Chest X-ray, PA view. Patient: 44 years old, sex F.
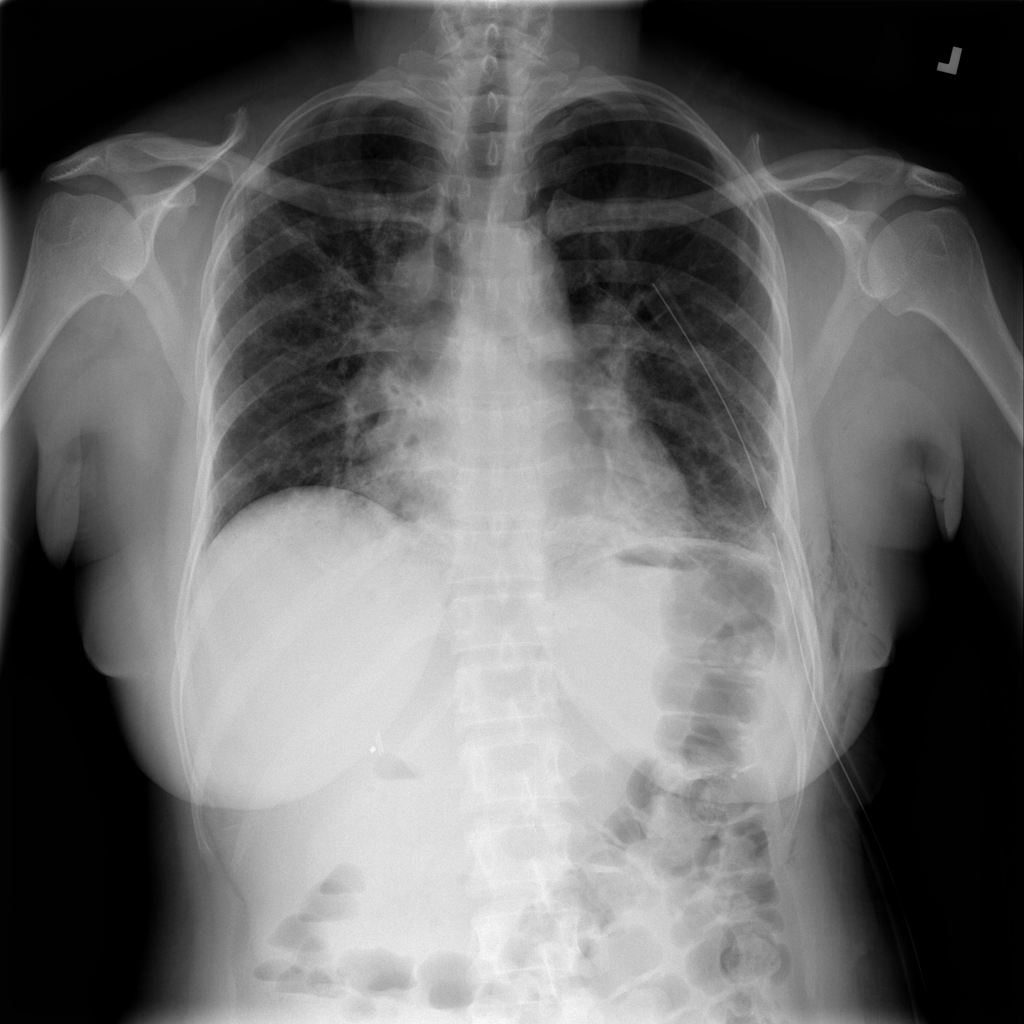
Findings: Atelectasis, Emphysema, Pneumothorax